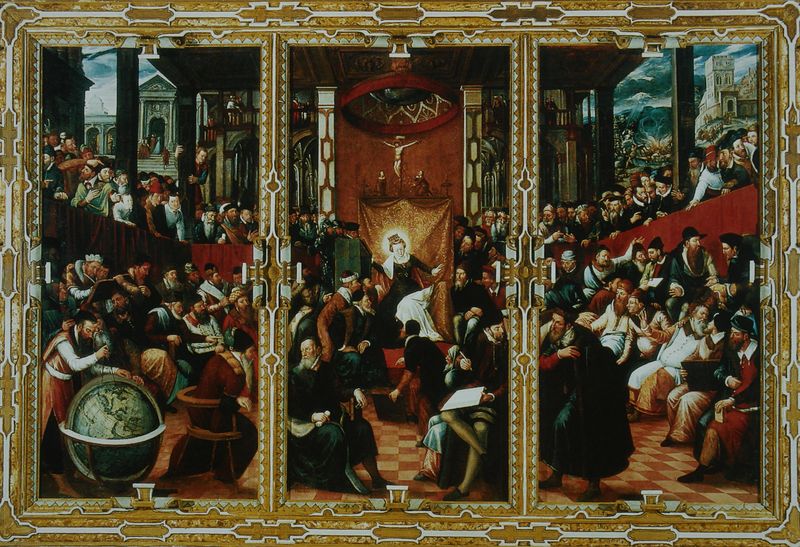
Titel: Hochaltar, Rückseite, Mittelbild
Künstler: Hans Mielich
Standort: Ingolstadt
Institution: Liebfrauenmünster
Schlagwörter: berg, blau, gemälde, himmel, mann, weiß, wolken, frauen, gelb, grün, landschaft, menschen, ocker, sand, sitzen, stadt, braun, fenster, frau, hintergrund, hut, hüte, kleid, licht, marmor, männer, orange, pfeiler, raum, reden, schwarz, stuhl, stühle, szene, säule, säulen, zimmer, gebäude, haus, rot, schloss, wolke, ansammlung, gesellschaft, gespräch, menge, versammlung, bart, bärte, architektur, historie, rahmen, diskutieren, gelehrte, gesten, innenraum, vorhang, öl, häuser, kirche, gold, interieur, mantel, sitzend, stoff, stoffe, decke, drei, klassizismus, mutter, personen, blatt, publikum, england, krone, rosa, turm, papier, bogen, italien, fußboden, zuschauer, berge, gebirge, lila, violett, oliv, saal, kuppel, treppe, unruhe, unwetter, könig, thron, geländer, stufen, zeigen, tor, leuchten, halle, logen, bögen, karos, antike, buch, burg, kreuz, palast, festung, fliesen, kachel, kacheln, altar, kathedrale, wissenschaftler, erdkugel, schein, heiligenschein, kreuze, nimbus, christus, jesus, kreuzigung, schreiben, portikus, christlich, krönung, kruzifix, forscher, diskussion, baldachin, tempel, gelehrter, elisabeth, herrscherin, königin, heilige, schreiber, maria, magdalena, globus, rhetorisch, szenen, verzierungen, parlament, schaniere, altarbild, kaiserin, verkündigung, dreiteilig, tryptichon, wissenschaft, weltkugel, queen, universität, messung, sitzung, tryptischon, zirkel, rat, triptychon, sextant, sitzens, triptichon, atlas, thronsaal, inri, geograph, triptych, gelerte, austauschbar, isabell, isabella, kastilien, klappbilder, männer4, zugfiguren, nheilige